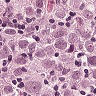
Metastatic tissue present: yes